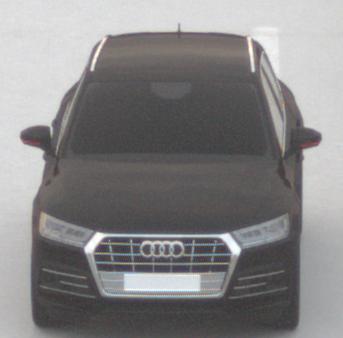
Make: Audi
Model: Q5 45 TFSI
Detailed model: Q5 (FY)
Model produced from: 2019/01
Model produced until: 2019/05
Doors: 5
Color: black
Road condition: dry road
Daytime: sunrise or sunset
Contrast: low contrast